Question: How to show/hide big image by clicking on thumbnails?
I need like this

<URL>
Is it possible with CSS only. if not then jQuery solution is OK.
An is it good to use '<a href=#">' even it's not opening any new page in same or new tab.
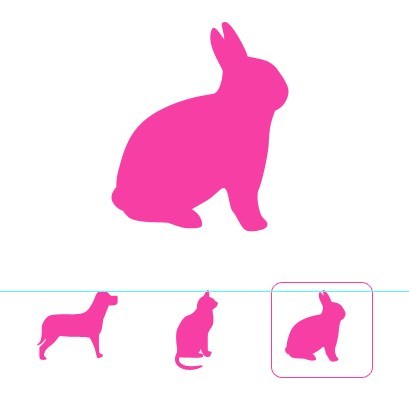
Answer: See this example:
HTML:
'''
<div id="big-image">
<img src="http://lorempixel.com/400/200/sports/1/">
</div>
<div class="small-images">
<a href="http://lorempixel.com/400/200/sports/1/"><img src="http://lorempixel.com/100/50/sports/1/"></a>
<a href="http://lorempixel.com/400/200/fashion/1/" class=""><img src="http://lorempixel.com/100/50/fashion/1/"></a>
<a href="http://lorempixel.com/400/200/city/1/"><img src="http://lorempixel.com/100/50/city/1/"></a>
</div>
'''
Javascript (jQuery)
'''
$(function(){
$(".small-images a").click(function(e){
var href = $(this).attr("href");
$("#big-image img").attr("src", href);
e.preventDefault();
return false;
});
});
'''
Currently only 1 big image, when clicking on an A, the href of the A is copied as SRC of the big image.
Live example: <URL>
If you wan't to do it without the extra DOM progressing, you can add 3 big images, and load them directly. The above solution does not preload the images, the below function will.
HTML:
'''
<div id="big-image">
<img src="http://lorempixel.com/400/200/sports/1/">
<img src="http://lorempixel.com/400/200/fashion/1/">
<img src="http://lorempixel.com/400/200/city/1/">
</div>
<div class="small-images">
<img src="http://lorempixel.com/100/50/sports/1/">
<img src="http://lorempixel.com/100/50/fashion/1/">
<img src="http://lorempixel.com/100/50/city/1/">
</div>
'''
Javascript:
'''
$(function(){
$("#big-image img:eq(0)").nextAll().hide();
$(".small-images img").click(function(e){
var index = $(this).index();
$("#big-image img").eq(index).show().siblings().hide();
});
});
'''
<URL>